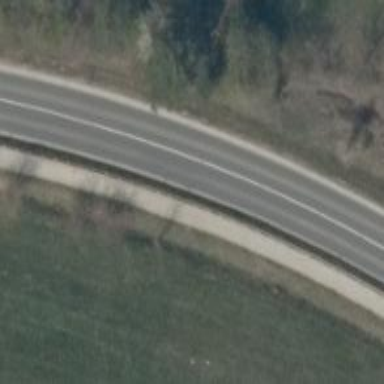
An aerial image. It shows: Primary highway with asphalt surface. There is sidewalk on the left and cycle track.